Field crop: maize
Growth stage: 2
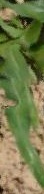
Species: maize